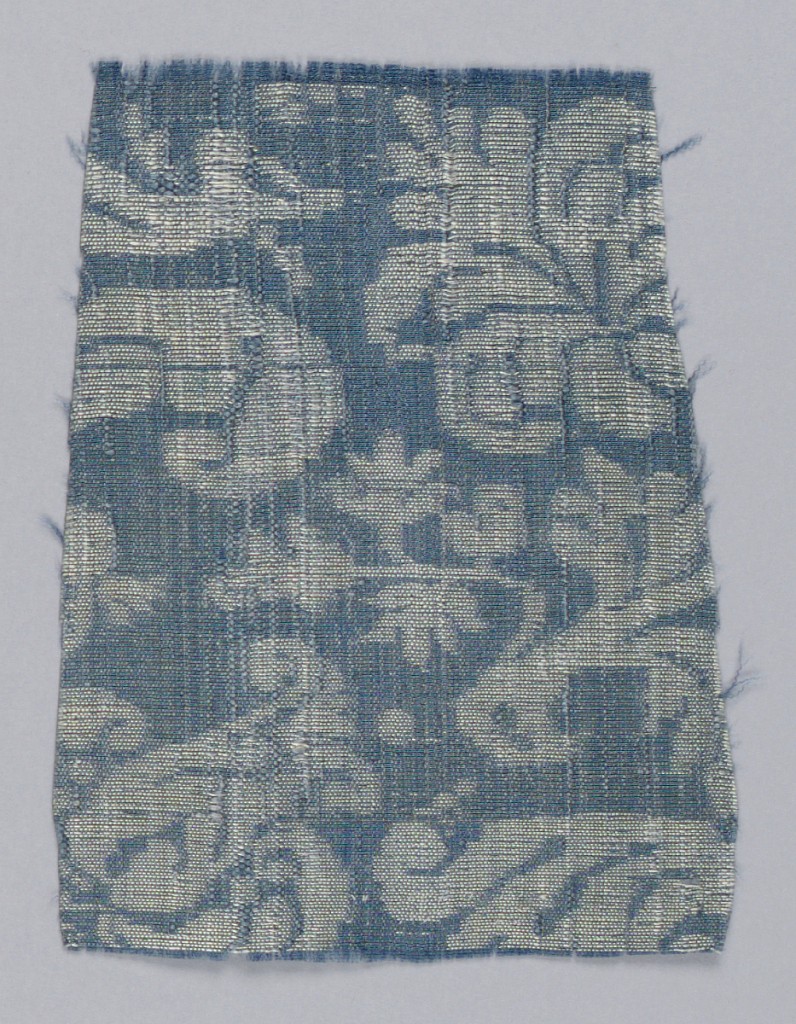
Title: Fragment
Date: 17th century
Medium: silk Technique: plain compound cloth
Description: Diagonally facing flower with large leaf in white on dark blue.